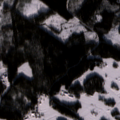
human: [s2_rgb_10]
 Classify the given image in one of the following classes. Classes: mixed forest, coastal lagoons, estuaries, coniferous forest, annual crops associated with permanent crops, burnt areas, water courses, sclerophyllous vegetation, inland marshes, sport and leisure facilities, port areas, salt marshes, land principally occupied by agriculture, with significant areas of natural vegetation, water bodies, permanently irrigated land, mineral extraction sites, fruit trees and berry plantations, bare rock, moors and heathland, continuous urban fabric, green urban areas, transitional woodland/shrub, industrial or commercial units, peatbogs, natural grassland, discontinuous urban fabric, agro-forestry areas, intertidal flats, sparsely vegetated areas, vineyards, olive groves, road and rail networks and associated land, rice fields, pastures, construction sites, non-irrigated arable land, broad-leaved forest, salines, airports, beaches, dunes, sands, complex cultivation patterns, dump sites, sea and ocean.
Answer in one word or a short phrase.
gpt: land principally occupied by agriculture, with significant areas of natural vegetation, coniferous forest, mixed forest, transitional woodland/shrub